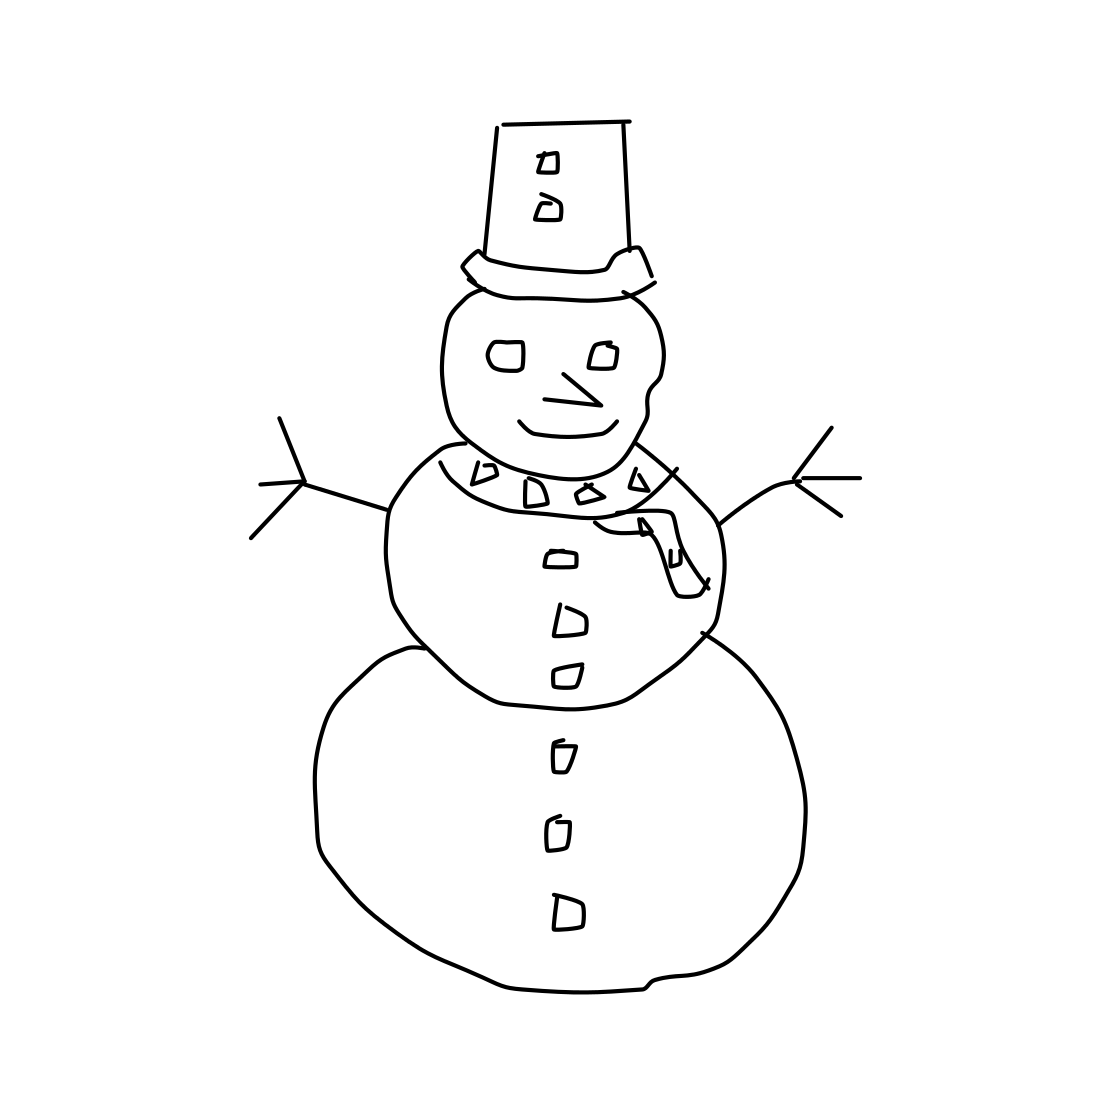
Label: snowman